Question: Here is the code:
'''
<?xml version="1.0" encoding="utf-8"?>
<RelativeLayout xmlns:android="http://schemas.android.com/apk/res/android"
android:layout_width="match_parent"
android:layout_height="wrap_content"
android:layout_marginRight="5dp"
android:layout_marginLeft="5dp"
>
<LinearLayout
android:layout_width="fill_parent"
android:layout_height="wrap_content"
android:orientation="horizontal"
android:weightSum="1">
<RelativeLayout
android:id="@+id/rlengword"
android:layout_width="wrap_content"
android:layout_height="wrap_content"
android:background="#CCFFFFFF"
android:layout_weight=".5">
<TextView
android:id="@+id/tvengword"
android:layout_width="wrap_content"
android:layout_height="wrap_content"
android:layout_centerVertical="true"
android:layout_centerHorizontal="true"
android:text="Disrupted"
android:textColor="#000000"
android:textSize="16sp"
android:paddingLeft="10dp"
android:paddingRight="10dp"
android:paddingTop="20dp"
android:paddingBottom="20dp"/>
</RelativeLayout>
<FrameLayout
android:id="@+id/rlarabicword"
android:layout_width="wrap_content"
android:layout_height="wrap_content"
android:background="#CC4b9bcb"
android:layout_gravity="center_vertical"
android:layout_weight=".5">
<TextView
android:id="@+id/tvarabicword"
android:layout_width="wrap_content"
android:layout_height="wrap_content"
android:layout_gravity="center"
android:text="Disrupted"
android:textColor="#FFFFFF"
android:textSize="16sp"
android:paddingLeft="10dp"
android:paddingRight="10dp"
android:paddingTop="20dp"
android:paddingBottom="20dp"
/>
<LinearLayout
android:layout_width="wrap_content"
android:layout_height="wrap_content"
android:orientation="vertical"
android:layout_gravity="right">
<ImageView
android:id="@+id/favicon"
android:layout_width="wrap_content"
android:layout_height="wrap_content"
android:paddingTop="5dp"
android:paddingRight="4dp"
android:src="@drawable/star_icon"/>
<ImageView
android:id="@+id/failedicon"
android:layout_width="wrap_content"
android:layout_height="wrap_content"
android:paddingTop="7dp"
android:paddingRight="4dp"
android:paddingBottom="4dp"
android:src="@drawable/exclamation_icon"/>
</LinearLayout>
</FrameLayout>
</LinearLayout>
</RelativeLayout>
'''
As you can see I am trying to wrap a frame layout and a relative layout within a linear layout by distributing equal weights in them.
The problem:

As you can see the frame layout(on the right) not adjusting the weight always.The 2nd and 3rd column is an exception of the others.The layout posted above is inflated in a listview and all of them are list rows.So what I am doing wrong here??
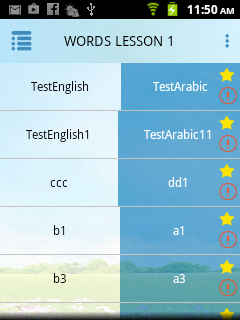
Answer: you just change 'layout_width = 0dp' to both layouts. and it will be done.
simple.
you can make your layout lighter, try this xml..
'''
<?xml version="1.0" encoding="utf-8"?>
<RelativeLayout xmlns:android="http://schemas.android.com/apk/res/android"
android:layout_width="match_parent"
android:layout_height="wrap_content" >
<LinearLayout
android:layout_width="fill_parent"
android:layout_height="wrap_content"
android:layout_marginLeft="5dp"
android:layout_marginRight="5dp"
android:orientation="horizontal"
android:weightSum="2" >
<RelativeLayout
android:id="@+id/rlengword"
android:layout_width="0dp"
android:layout_height="match_parent"
android:layout_weight="1"
android:background="#CCFFFFFF" >
<TextView
android:id="@+id/tvengword"
android:layout_width="wrap_content"
android:layout_height="wrap_content"
android:layout_centerInParent="true"
android:text="Disrupted"
android:textColor="#000000"
android:textSize="16sp" />
</RelativeLayout>
<RelativeLayout
android:id="@+id/rlarabicword"
android:layout_width="0dp"
android:layout_height="wrap_content"
android:layout_gravity="center_vertical"
android:layout_weight="1"
android:background="#CC4b9bcb" >
<TextView
android:id="@+id/tvarabicword"
android:layout_width="wrap_content"
android:layout_height="wrap_content"
android:layout_centerInParent="true"
android:layout_marginRight="@dimen/icon_height_width"
android:text="Disrupted"
android:textColor="#FFFFFF"
android:textSize="16sp" />
<LinearLayout
android:layout_width="wrap_content"
android:layout_height="wrap_content"
android:layout_alignParentRight="true"
android:orientation="vertical" >
<ImageView
android:id="@+id/favicon"
android:layout_width="@dimen/icon_height_width"
android:layout_height="@dimen/icon_height_width"
android:src="@drawable/ic_launcher" />
<ImageView
android:id="@+id/failedicon"
android:layout_width="@dimen/icon_height_width"
android:layout_height="@dimen/icon_height_width"
android:src="@drawable/ic_launcher" />
</LinearLayout>
</RelativeLayout>
</LinearLayout>
</RelativeLayout>
'''
simply add dimenssion to your string file,
'''
<dimen name="icon_height_width">50dp</dimen>
'''
:-)